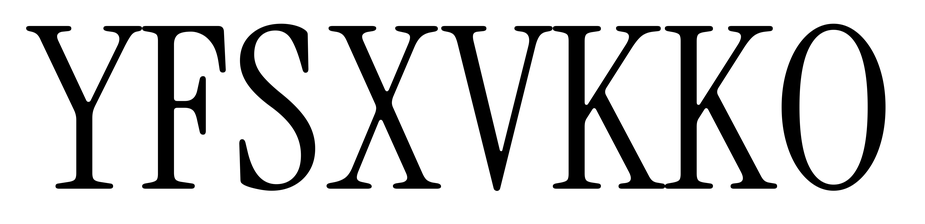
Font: InstrumentSerif-Regular